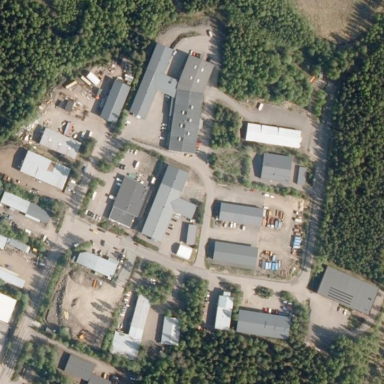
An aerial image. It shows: Industrial area.